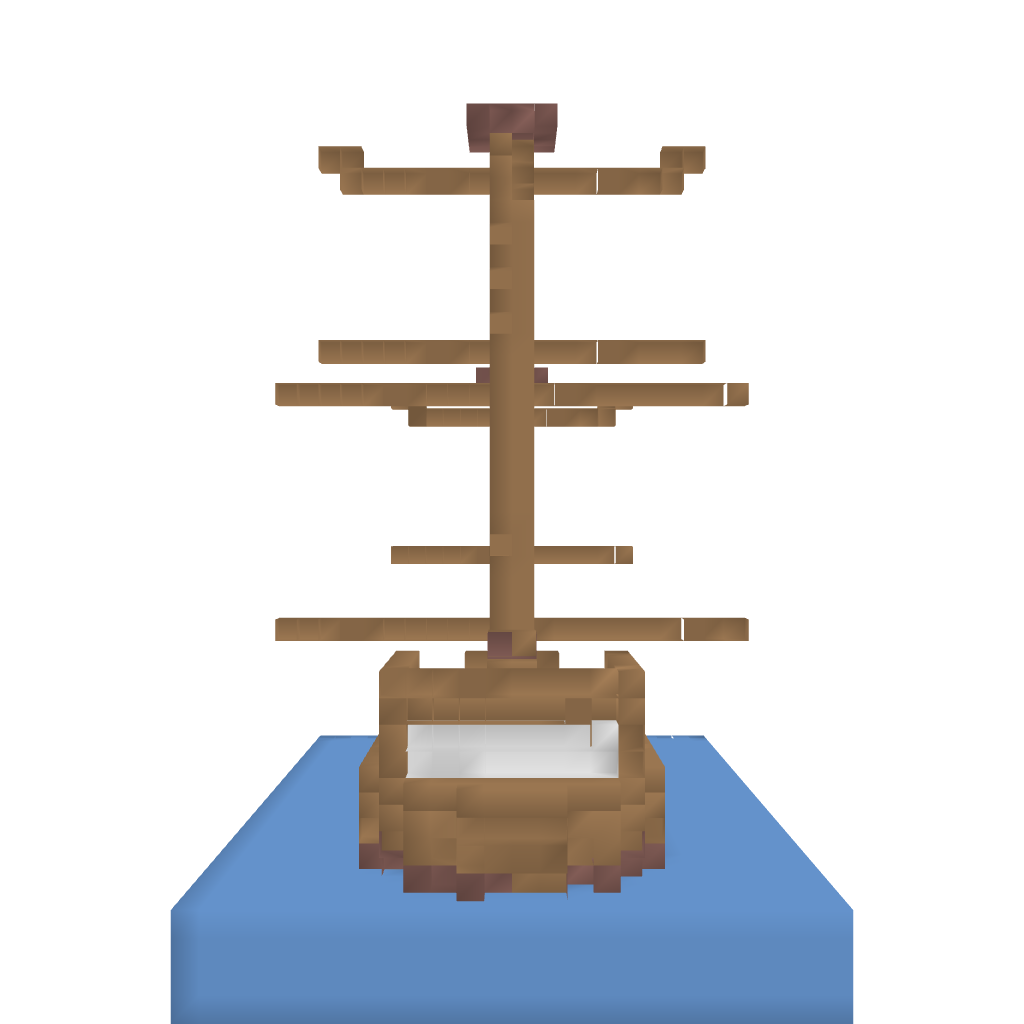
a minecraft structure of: Small Boat 1 high quality